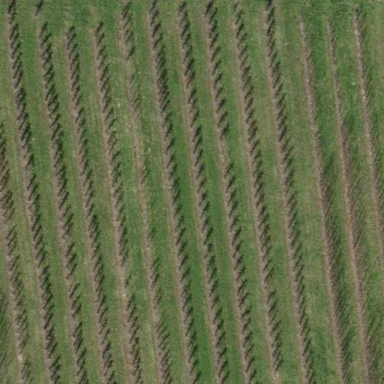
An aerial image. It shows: Orchard.